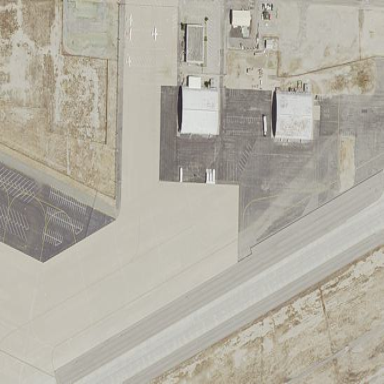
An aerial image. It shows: Apron at the airport.